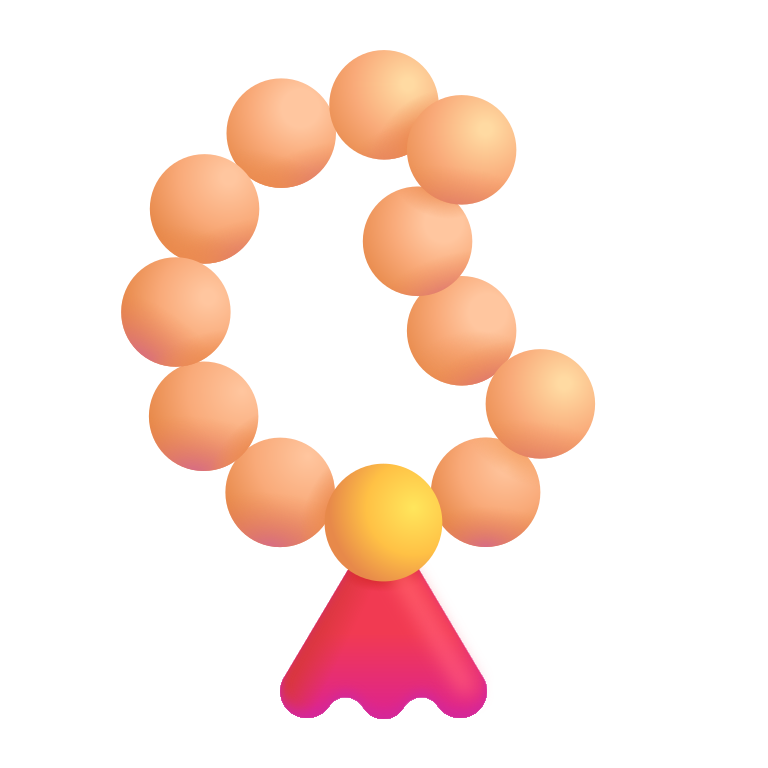
prayer beads color